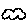
Label: cloud